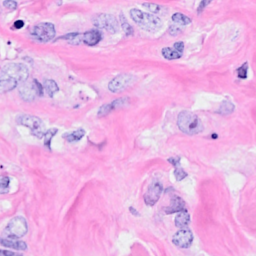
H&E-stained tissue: Breast